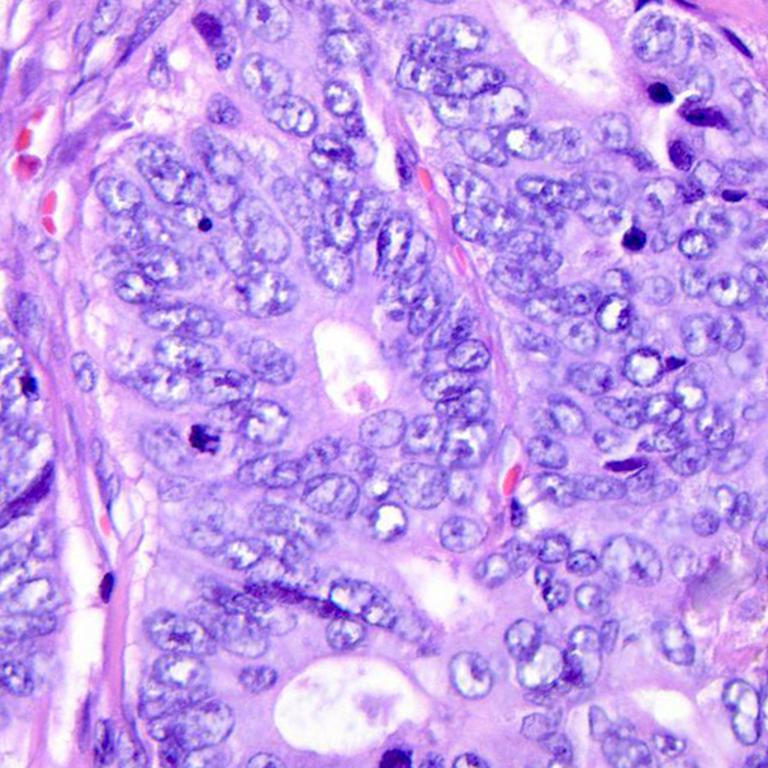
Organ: colon
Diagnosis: adenocarcinomas